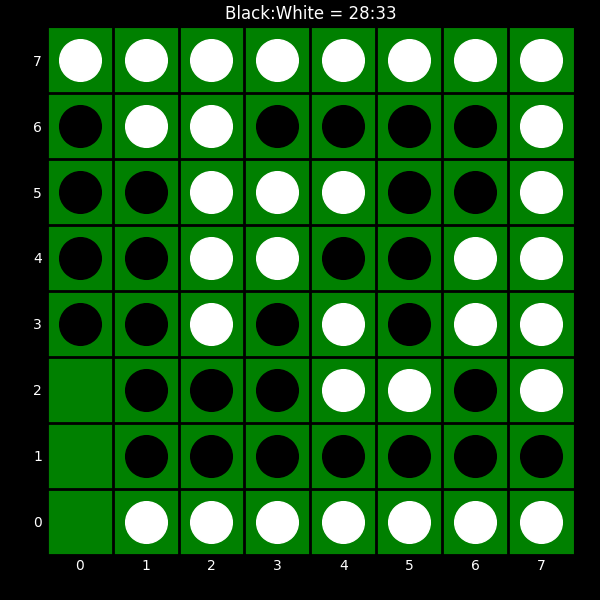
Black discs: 28
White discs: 33